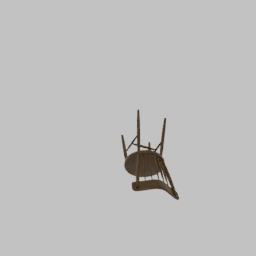
Label: furniture